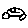
Label: car